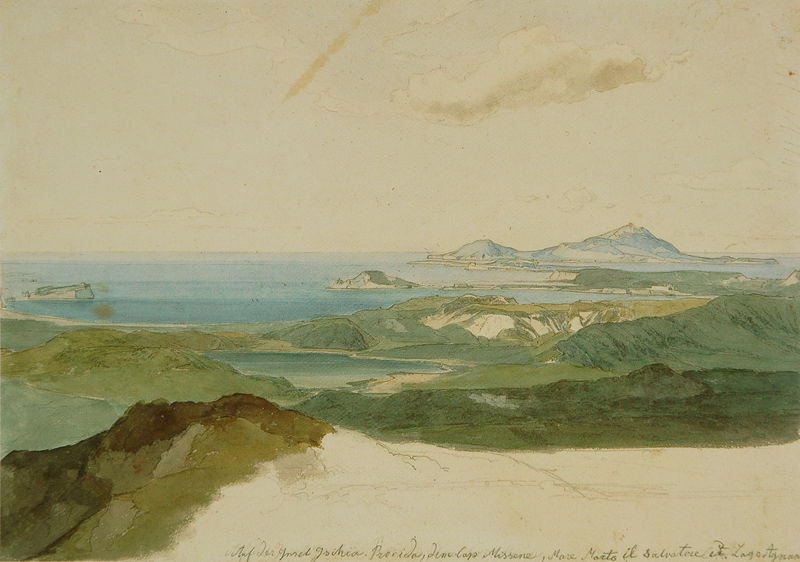
Titel: Golf von Bajae
Künstler: Carl Rottmann
Standort: München
Institution: Staatliche Graphische Sammlung
Schlagwörter: berg, blau, felsen, gemälde, himmel, meer, schatten, wasser, weiß, wolken, aquarell, bäume, gelb, grün, landschaft, ocker, sand, see, ufer, braun, licht, skizze, türkis, vordergrund, zeichnung, ausblick, blick, gras, haus, wiese, wolke, beige, malerei, weit, signatur, ebene, ferne, horizont, häuser, hügel, natur, weite, einsam, insel, land, gold, blatt, tal, wald, zart, landschft, aussicht, japan, klar, küste, ruhig, schrift, sommer, strand, papier, italien, studie, berge, bergig, düne, fels, gebirge, farbe, grafik, graphik, nebel, linien, weis, idylle, signiert, sepia, romantik, küstenlandschaft, blue, white, black, green, yellow, inschrift, pastellfarben, brown, stimmung, glatt, fein, menschenleer, striche, bucht, panorama, harmonie, tusche, wasserfarben, vulkan, alpen, seen, idyll, baun, text, beschriftung, quer, entwurf, unterzeichnung, unvollendet, flecken, lanschaft, cloud, clouds, rock, rocks, sky, ölskizze, hills, lake, landscape, mountain, mountains, nature, ocean, sea, shore, water, distance, island, grass, river, arkadien, umbra, shadow, handschrift, lavierung, beach, cliffs, lagune, inseln, mittelmeer, vorzeichnung, schreibschrift, gouache, neapel, fehler, inscription, watercolor, watercolour, merr, italienisch, voralpenland, pool, bay, alpenvorland, landscapre, moss, golf von neapel, auf der insel ischia, ischi, ischia, procida, prospektmalereis, mount, grande tour, 19. jahrhundert, 1700, hellblau, damage, islands, plateau, remote, inlet, daytime, oceans, buy, gravur, coastline, archipelago, weißer himmel, keine wolken, wolkenlos, weitblick, pools, undetailed, unpopulated